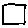
Label: square